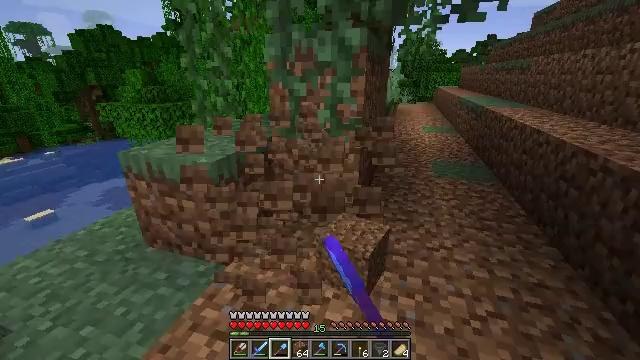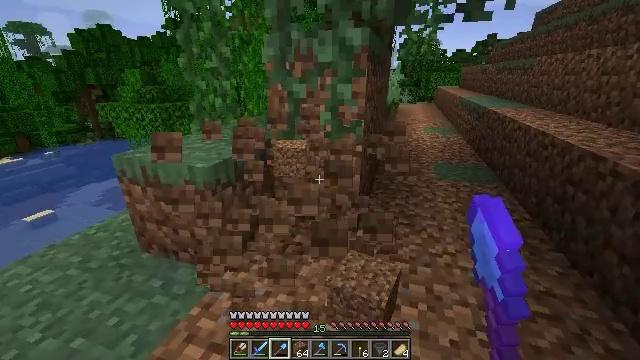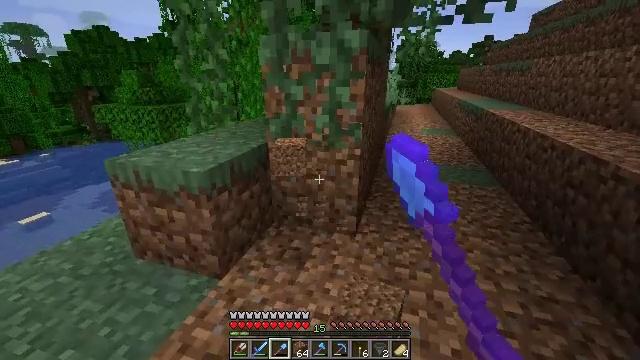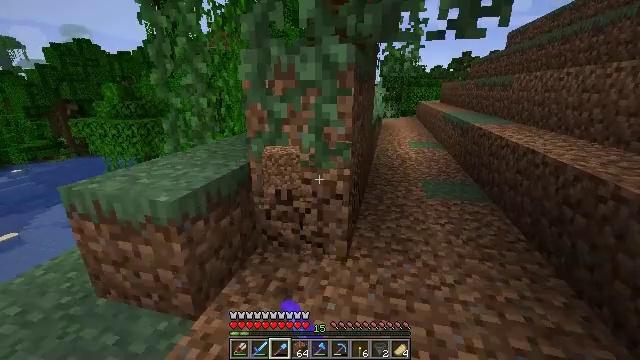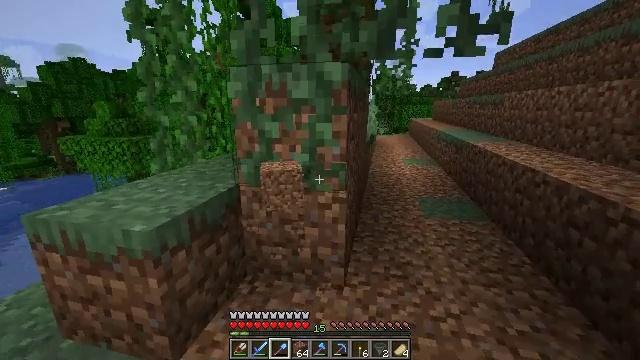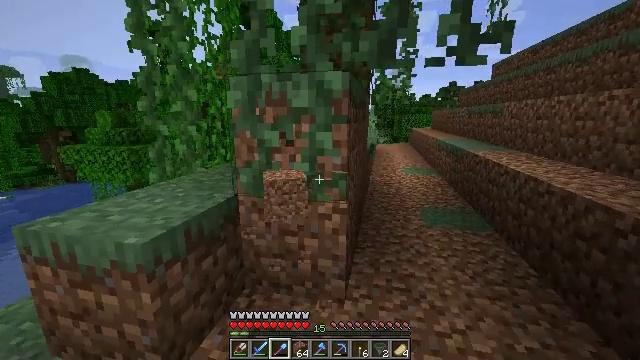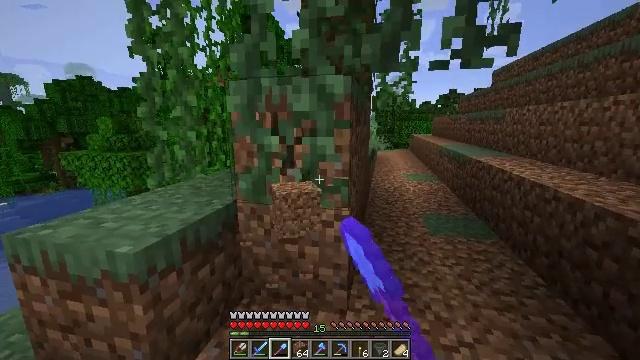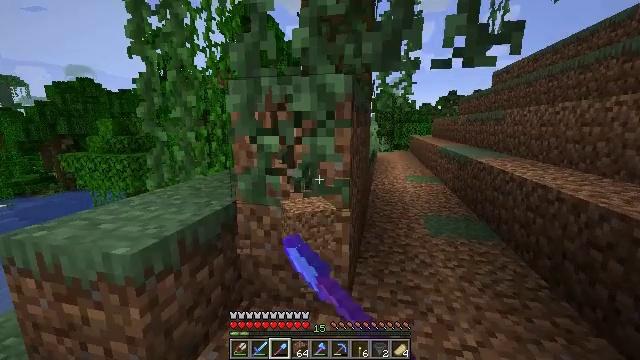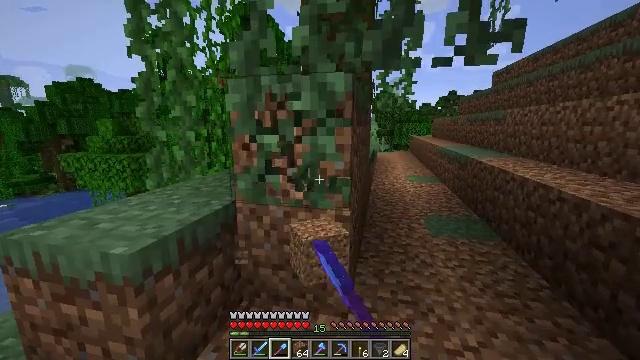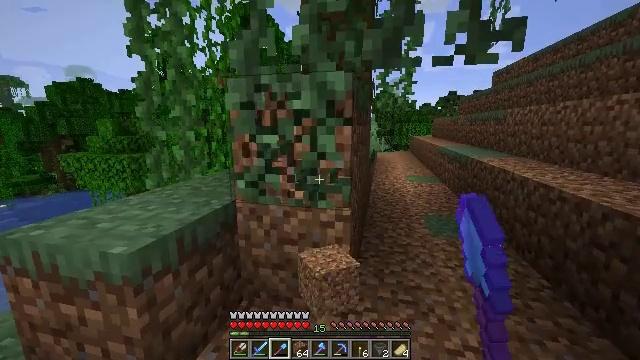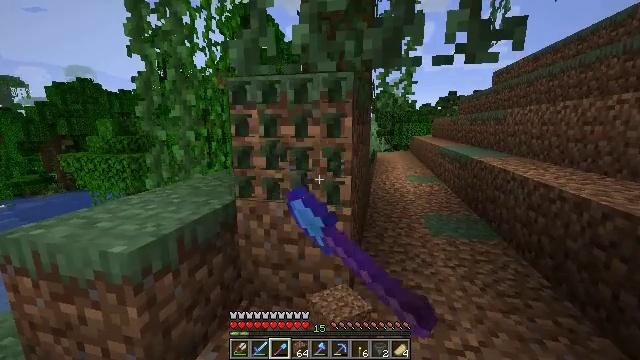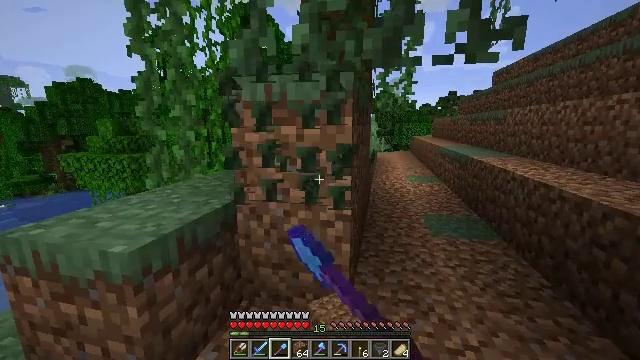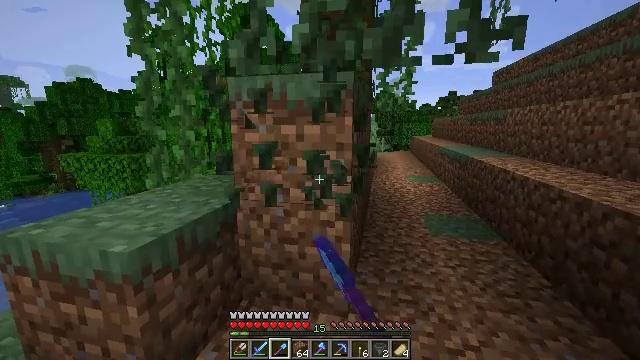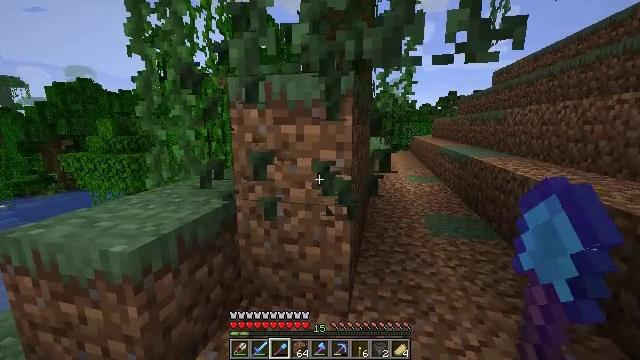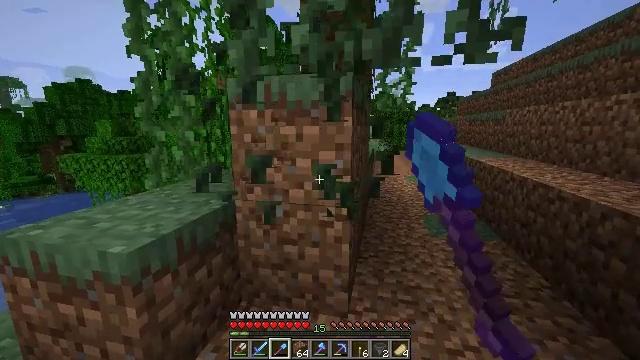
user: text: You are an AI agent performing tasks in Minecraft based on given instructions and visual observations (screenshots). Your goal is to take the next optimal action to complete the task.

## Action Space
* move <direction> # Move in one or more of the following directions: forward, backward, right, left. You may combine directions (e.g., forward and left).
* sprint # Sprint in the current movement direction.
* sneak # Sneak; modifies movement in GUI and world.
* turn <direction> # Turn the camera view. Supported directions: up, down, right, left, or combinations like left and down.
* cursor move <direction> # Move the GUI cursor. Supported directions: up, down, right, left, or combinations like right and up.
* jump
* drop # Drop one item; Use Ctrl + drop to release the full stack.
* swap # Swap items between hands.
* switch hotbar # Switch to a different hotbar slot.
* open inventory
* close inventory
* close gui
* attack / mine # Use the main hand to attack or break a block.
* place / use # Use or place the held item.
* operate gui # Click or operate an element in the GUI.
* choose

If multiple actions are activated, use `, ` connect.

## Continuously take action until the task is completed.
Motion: motion action
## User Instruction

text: Harvest vines off the surface.
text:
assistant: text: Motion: move forward, attack / mine
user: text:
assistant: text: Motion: move forward, attack / mine
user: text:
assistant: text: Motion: move forward, turn right and up, attack / mine
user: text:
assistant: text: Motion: turn right and up, attack / mine
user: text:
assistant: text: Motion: turn up, attack / mine
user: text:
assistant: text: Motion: turn up, attack / mine
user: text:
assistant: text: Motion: attack / mine
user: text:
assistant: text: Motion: attack / mine
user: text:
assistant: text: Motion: attack / mine
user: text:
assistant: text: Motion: attack / mine
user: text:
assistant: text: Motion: attack / mine
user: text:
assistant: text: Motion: attack / mine
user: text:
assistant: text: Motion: attack / mine
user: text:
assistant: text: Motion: attack / mine
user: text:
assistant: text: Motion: attack / mine